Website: lowes
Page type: customer-info-address
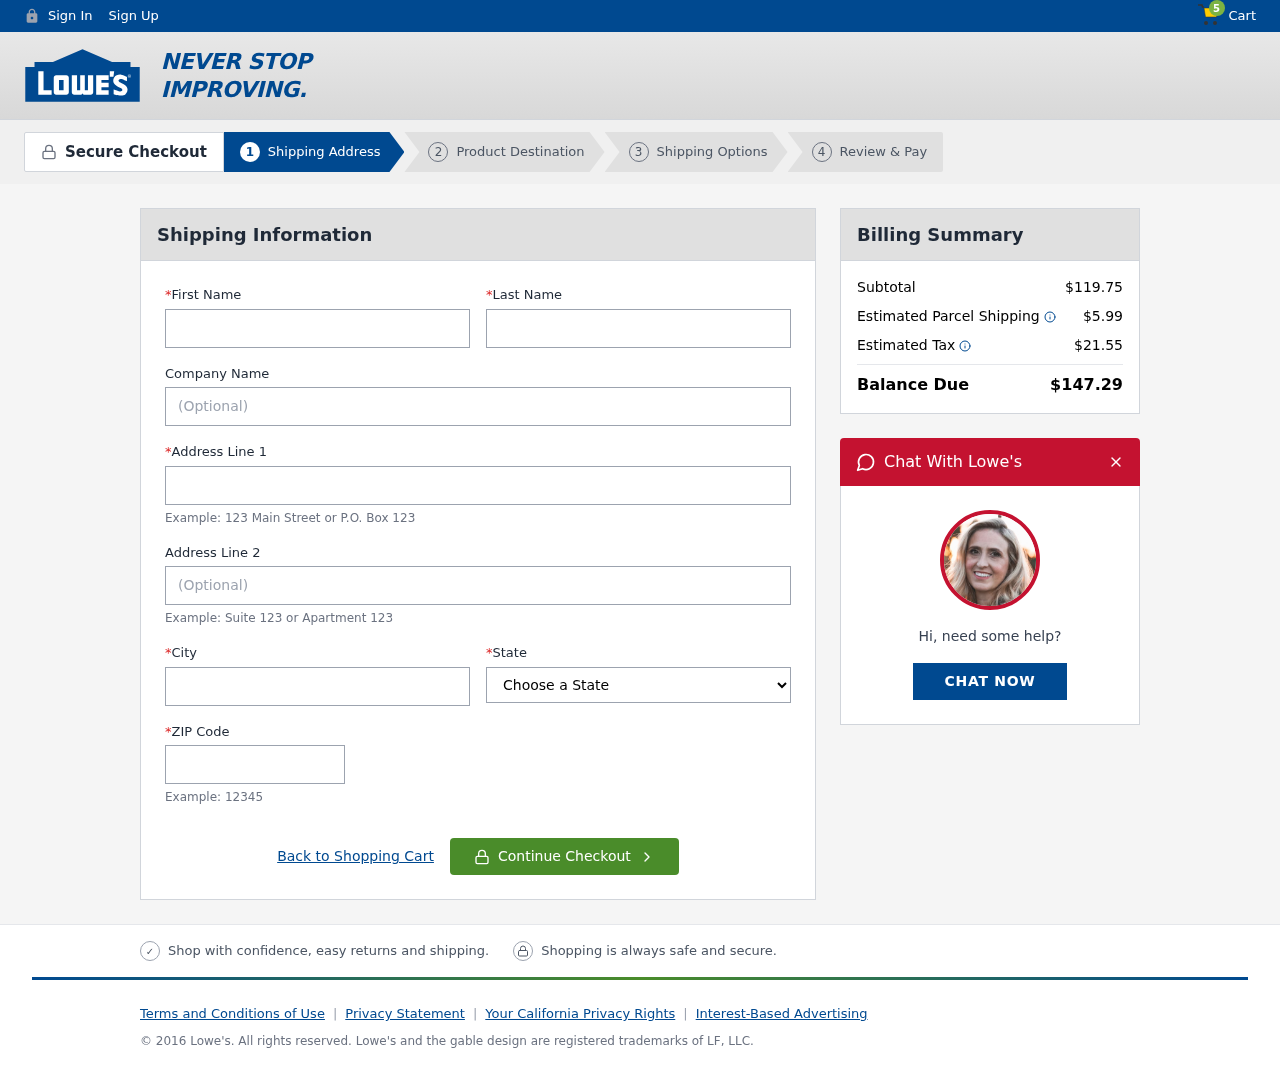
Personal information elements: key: PII_CITY
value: Andersonfurt
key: PII_FIRSTNAME
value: Patricia
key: PII_LASTNAME
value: Ramos
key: PII_POSTCODE
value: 66591
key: PII_STATE
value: Tennessee
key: PII_STREET
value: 66685 Mcneil Valleys
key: PII_STREET2
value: Suite 601
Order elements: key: ORDER_NUM_ITEMS
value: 5
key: ORDER_SUBTOTAL
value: $119.75
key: ORDER_SHIPPING_COST
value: $5.99
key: ORDER_TAX
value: $21.55
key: ORDER_TOTAL
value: $147.29